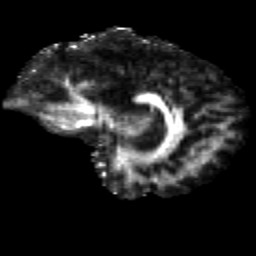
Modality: FA
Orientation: sagittal
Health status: healthy
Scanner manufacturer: siemens
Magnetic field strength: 3 T
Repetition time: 12 s
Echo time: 0.092 s